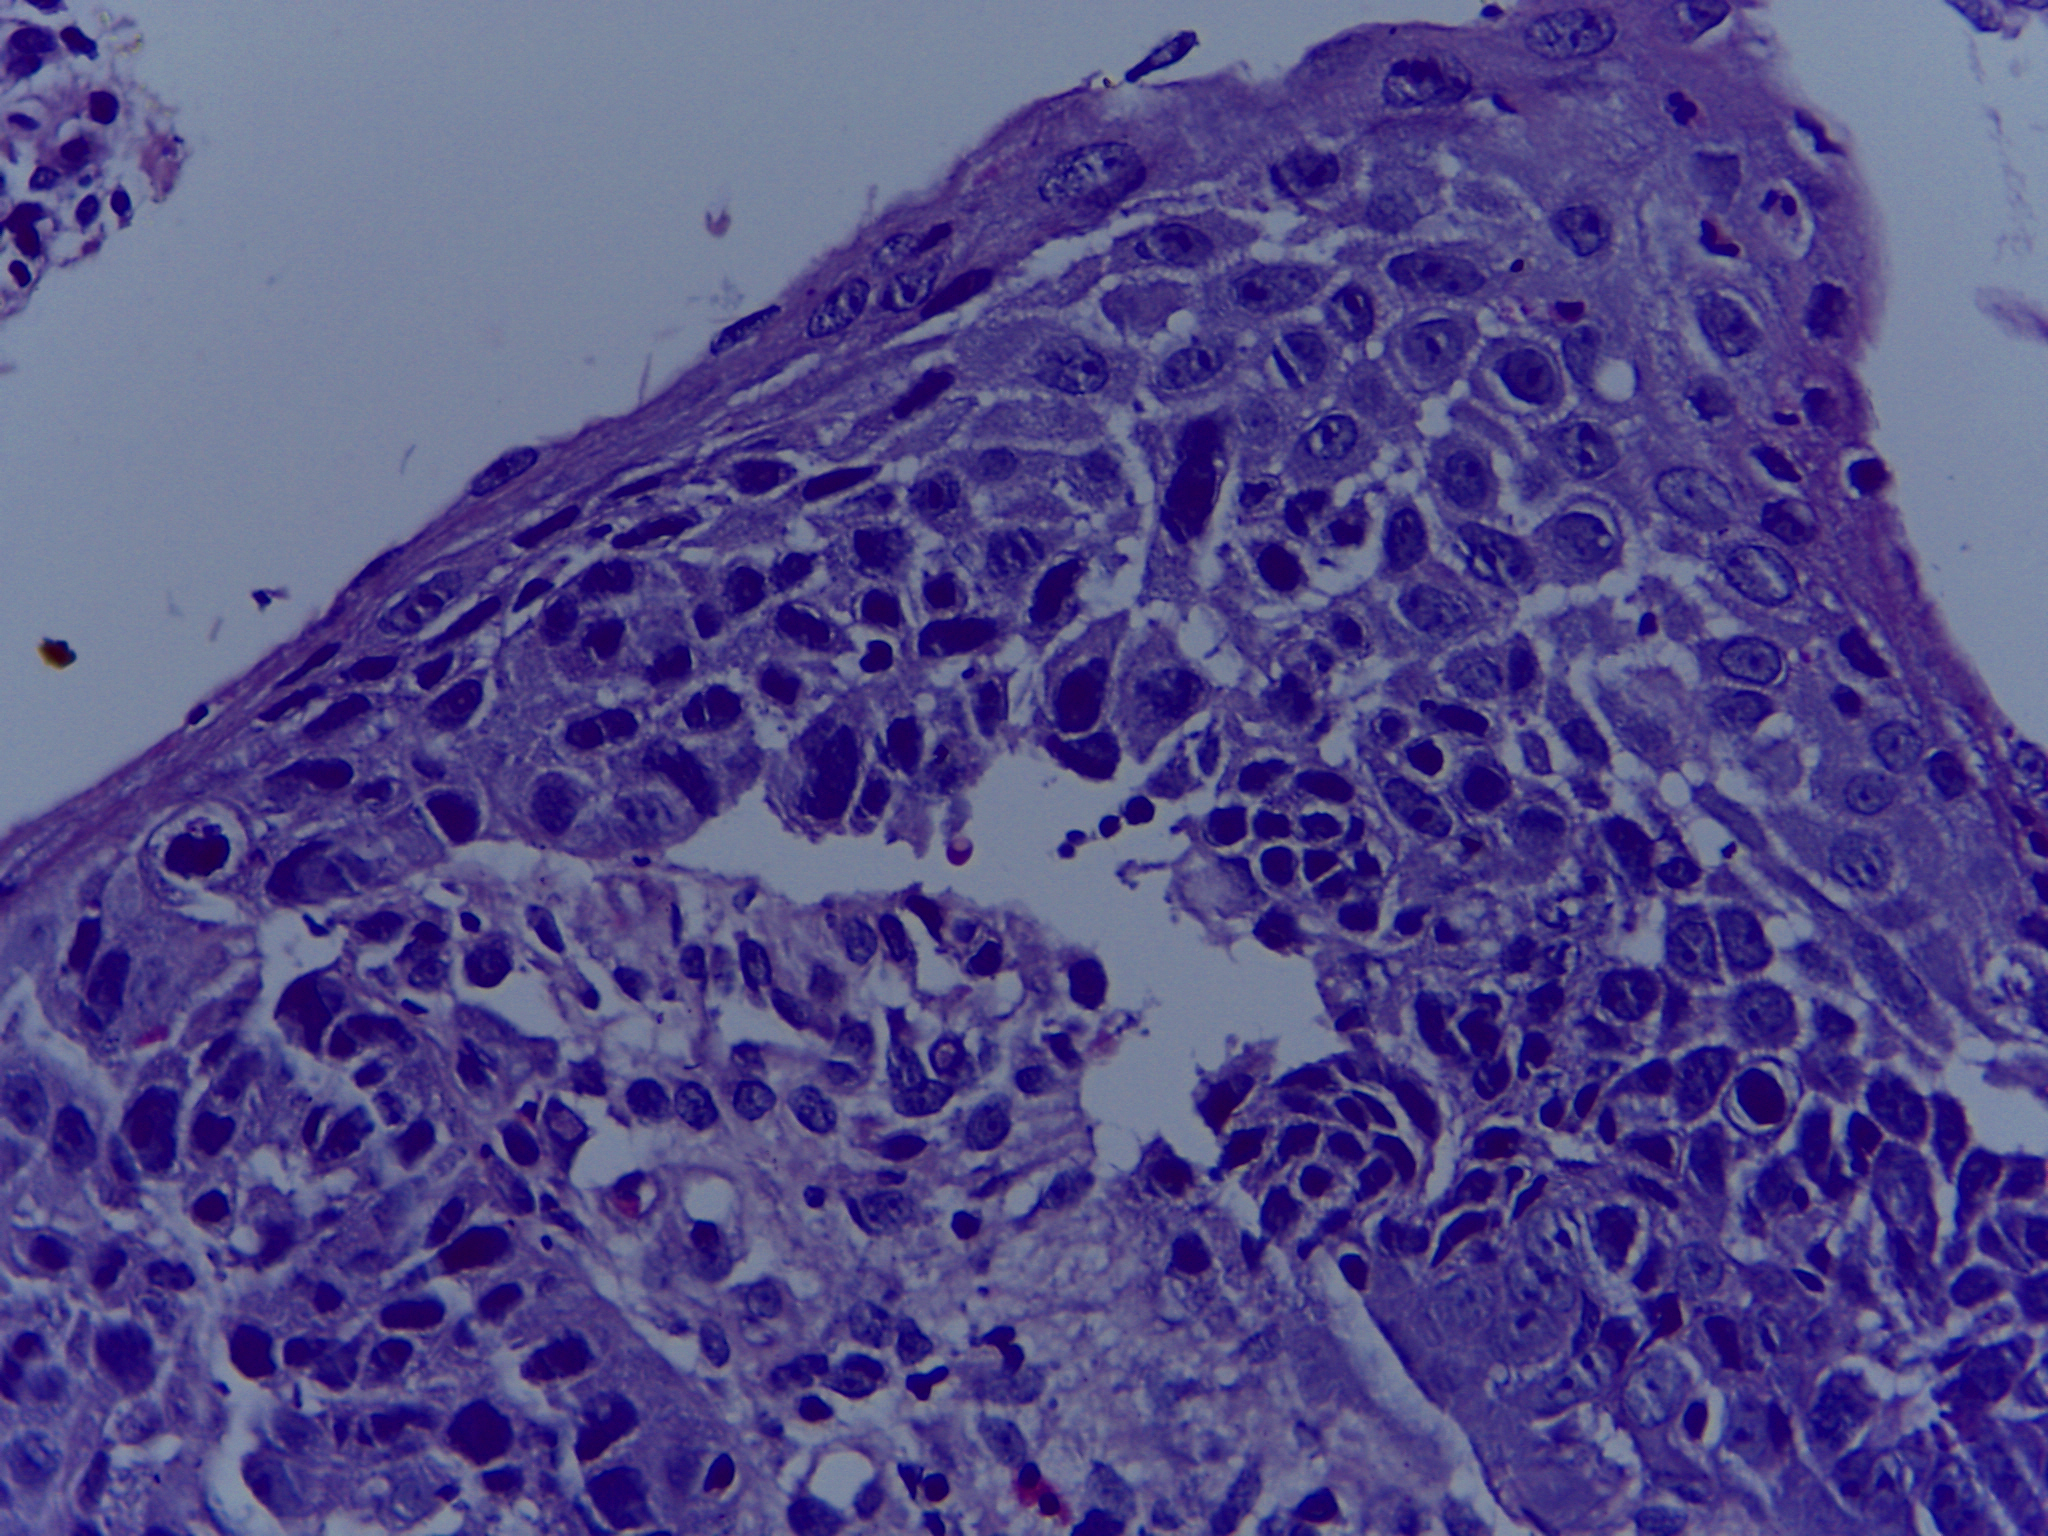
Diagnosis: OSCC